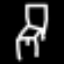
Label: chair